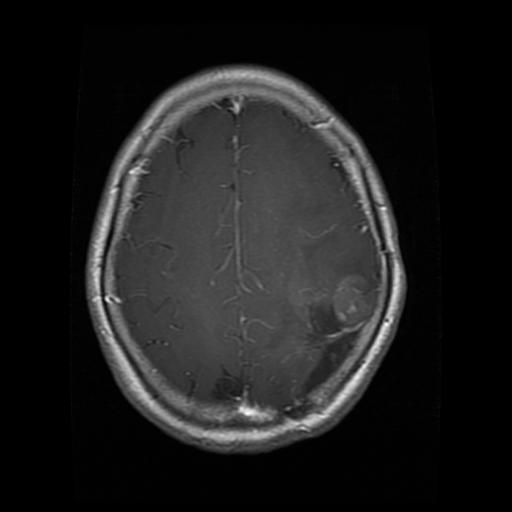
Label: glioma